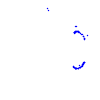
Particle: proton